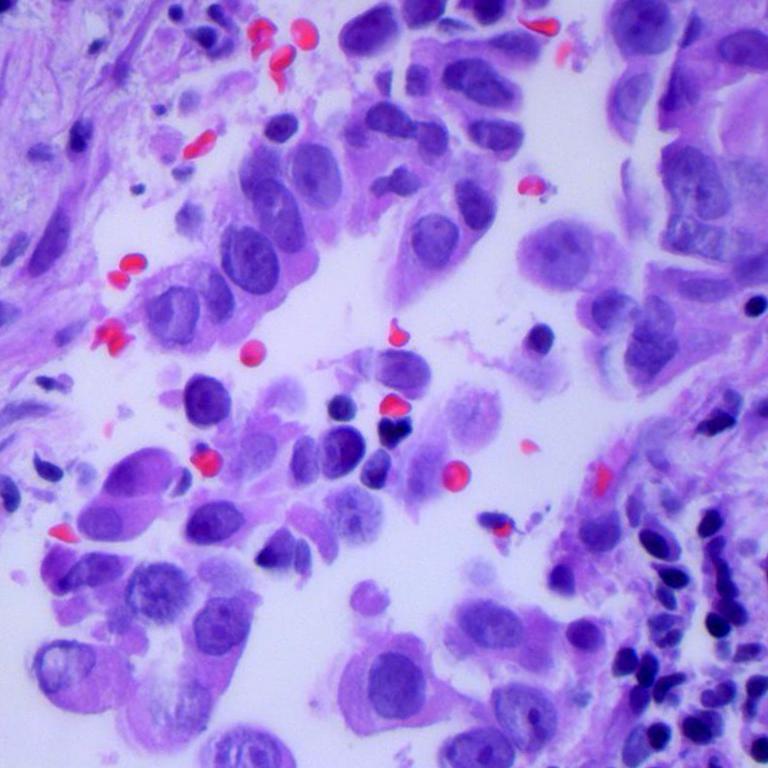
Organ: lung
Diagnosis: adenocarcinomas